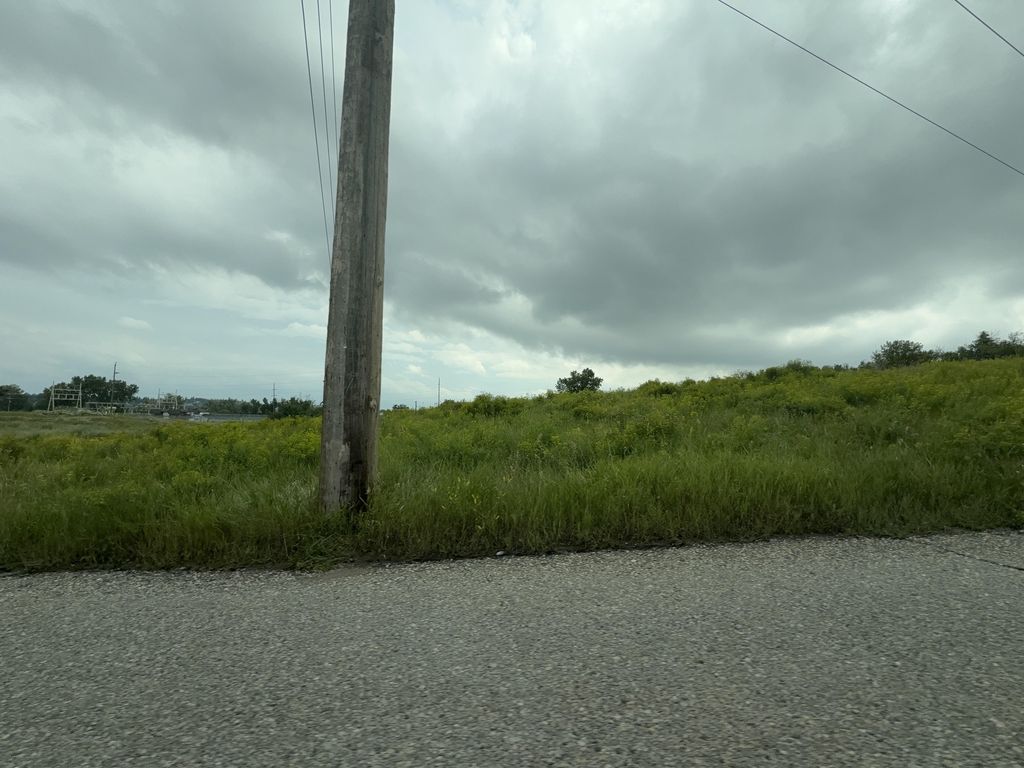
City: calgary